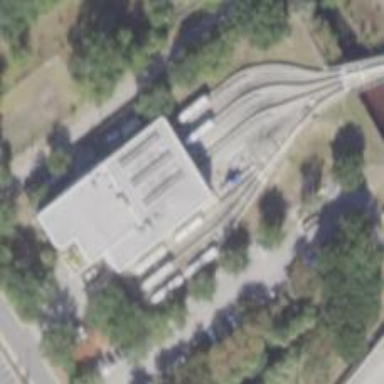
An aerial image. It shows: Monorail railway passing through service yard.